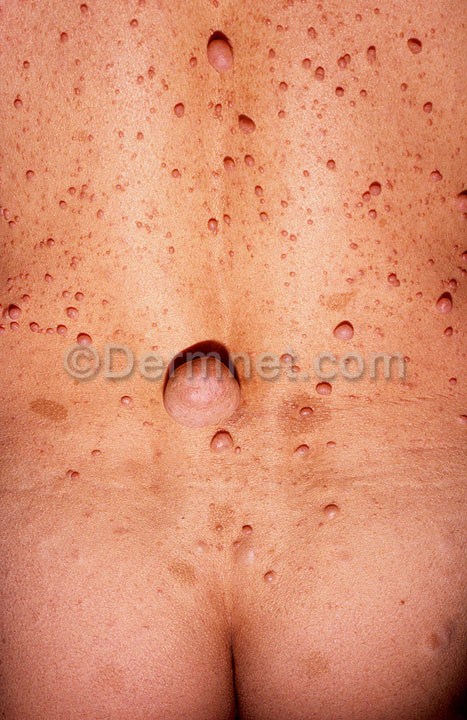
Disease: Systemic Disease